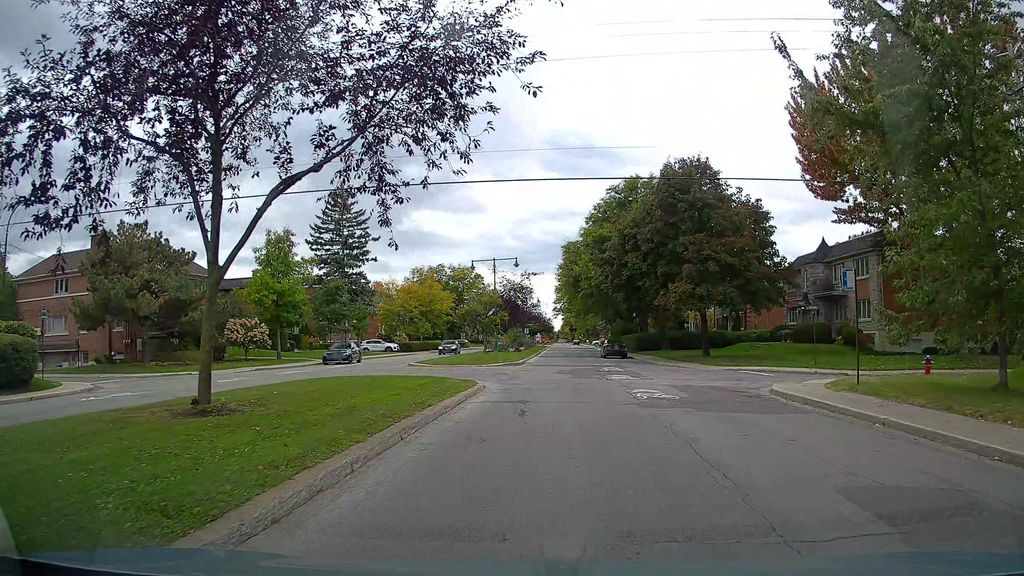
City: montreal